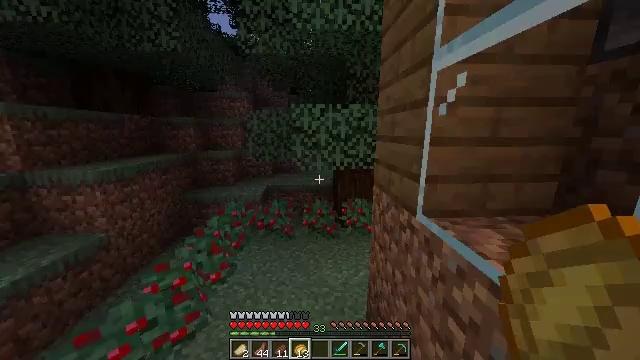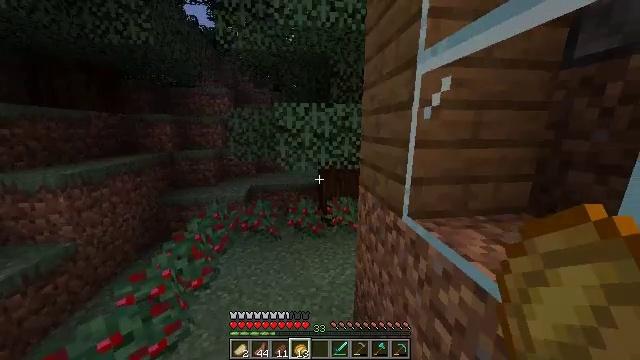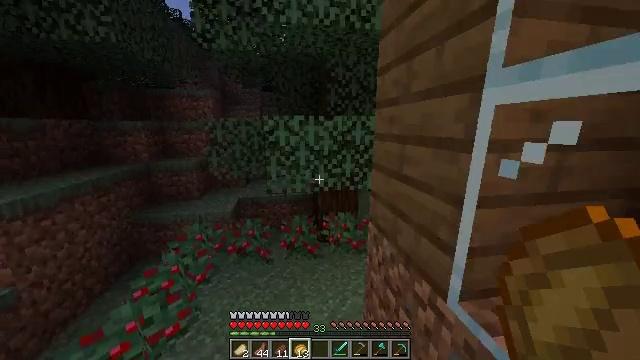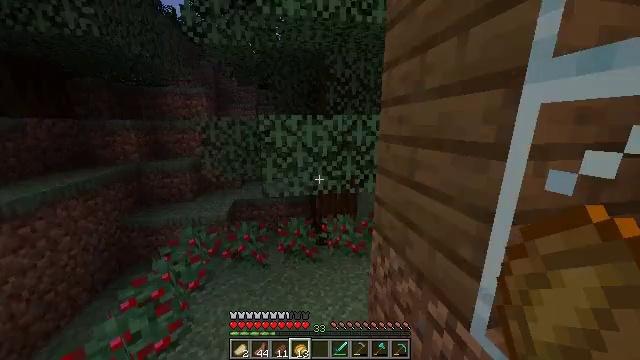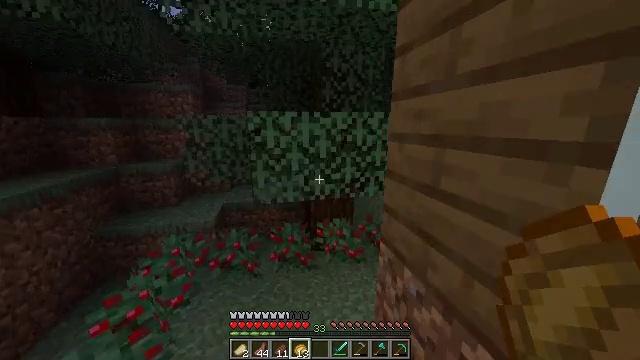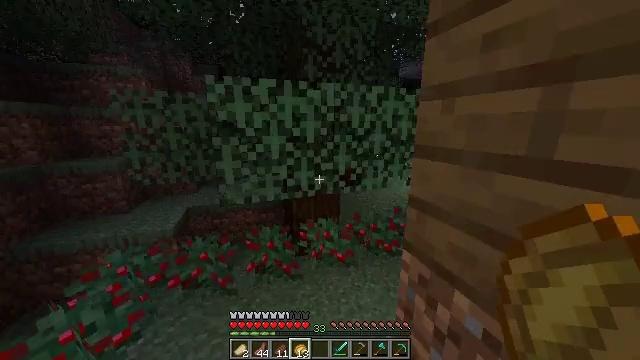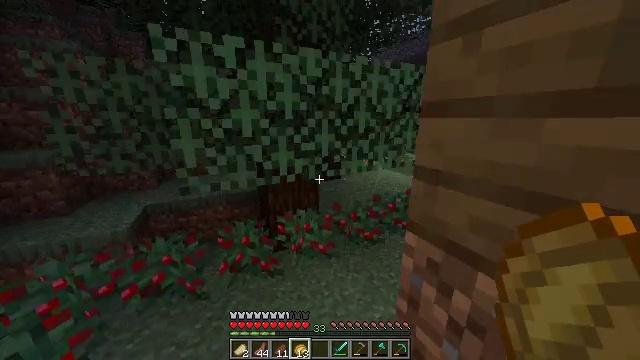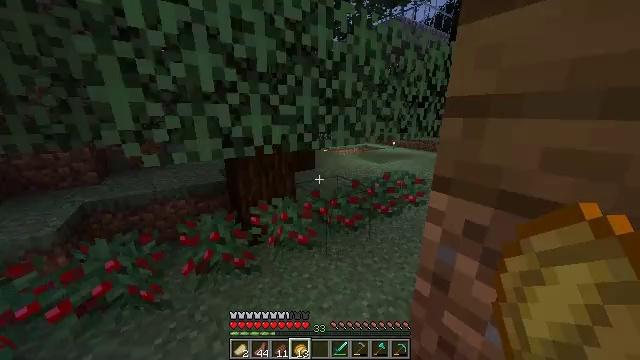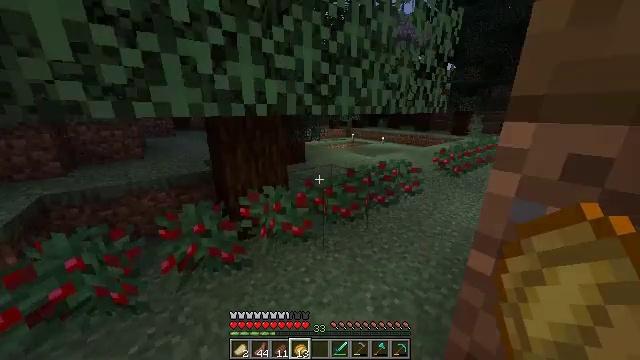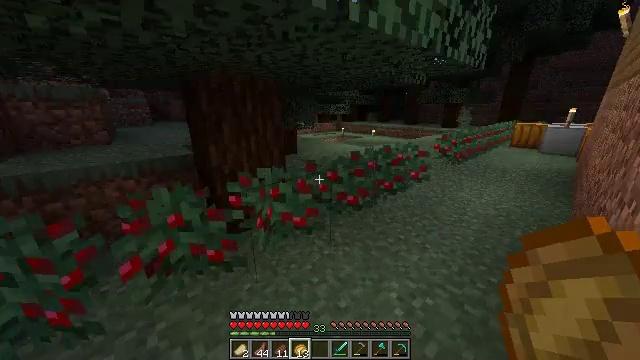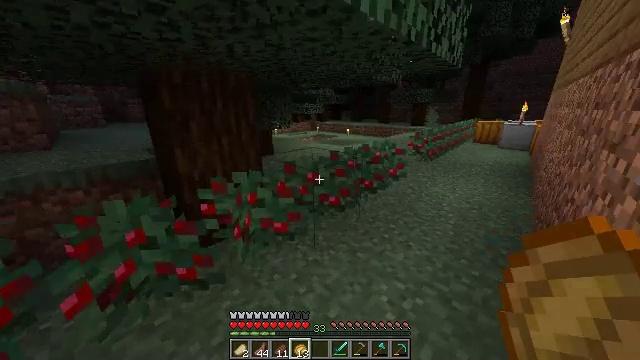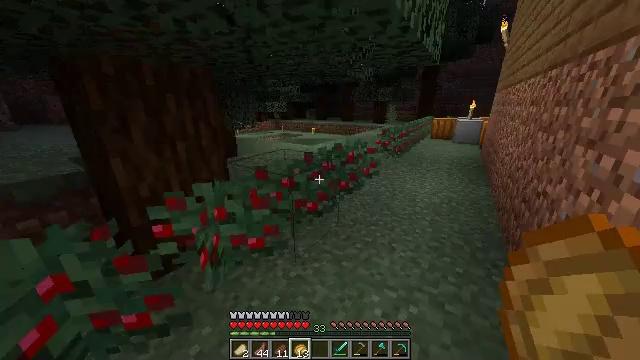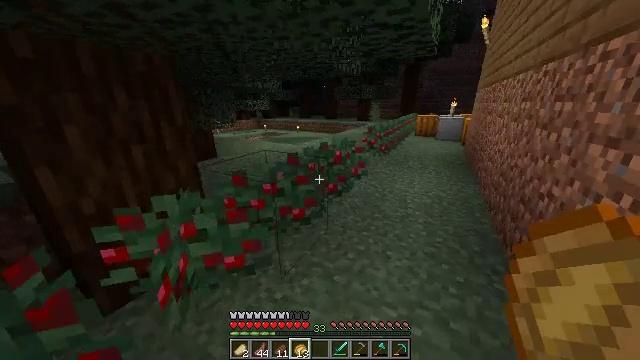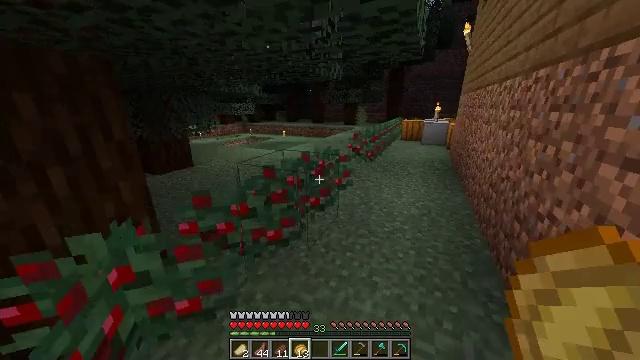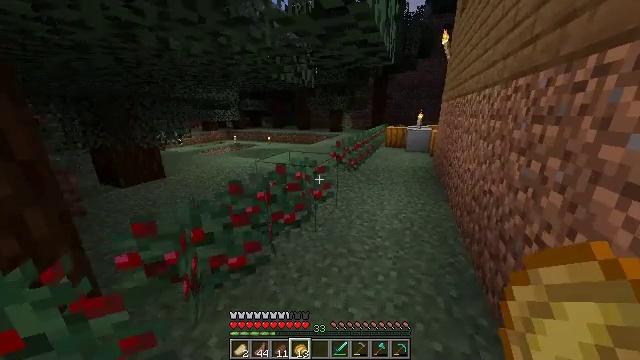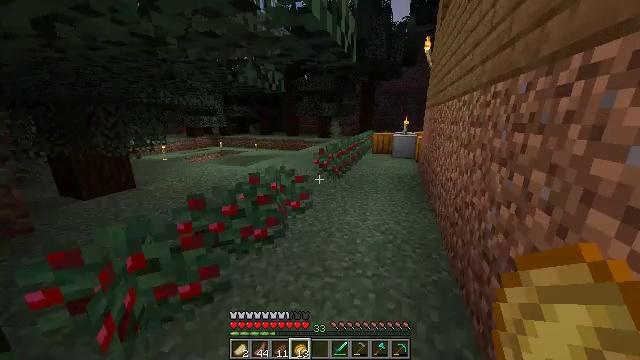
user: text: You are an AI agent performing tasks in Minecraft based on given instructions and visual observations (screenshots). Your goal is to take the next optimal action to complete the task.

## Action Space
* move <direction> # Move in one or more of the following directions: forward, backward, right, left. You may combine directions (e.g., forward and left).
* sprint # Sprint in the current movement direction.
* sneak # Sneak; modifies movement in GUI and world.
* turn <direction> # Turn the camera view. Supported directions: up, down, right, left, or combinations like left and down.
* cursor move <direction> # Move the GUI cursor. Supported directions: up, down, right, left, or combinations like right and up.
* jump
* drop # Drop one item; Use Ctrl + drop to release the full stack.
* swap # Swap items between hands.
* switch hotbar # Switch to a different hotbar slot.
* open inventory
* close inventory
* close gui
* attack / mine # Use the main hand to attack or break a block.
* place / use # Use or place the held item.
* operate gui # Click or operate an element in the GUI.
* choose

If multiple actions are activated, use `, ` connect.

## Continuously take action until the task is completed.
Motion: motion action
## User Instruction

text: Dig up carrots from the soil.
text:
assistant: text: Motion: move forward, turn right, jump
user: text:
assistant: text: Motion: move forward, turn right, jump
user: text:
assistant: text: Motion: move forward, jump
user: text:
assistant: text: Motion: move forward, turn right
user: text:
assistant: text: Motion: move forward, turn right
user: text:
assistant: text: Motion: move forward, turn right and down
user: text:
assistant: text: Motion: move forward, turn right and down
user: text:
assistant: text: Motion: move forward, turn right
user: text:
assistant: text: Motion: move forward, turn right
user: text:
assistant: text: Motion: move forward, turn right
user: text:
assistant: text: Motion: move forward and move right, turn right
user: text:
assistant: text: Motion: move forward and move right, turn right
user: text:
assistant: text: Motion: move forward and move right, turn right and up
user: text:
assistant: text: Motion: move forward and move right, sprint, turn right and up
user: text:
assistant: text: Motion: move forward and move right, sprint, turn right and up
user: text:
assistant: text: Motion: move forward and move right, sprint
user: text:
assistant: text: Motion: move forward and move right, sprint
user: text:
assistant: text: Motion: move forward and move right, sprint
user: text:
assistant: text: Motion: move forward and move right, sprint, turn left
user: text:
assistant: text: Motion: move forward and move right, sprint, turn left and up
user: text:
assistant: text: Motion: move forward and move right, sprint, turn left and up
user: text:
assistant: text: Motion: move forward and move right, sprint, turn left and up
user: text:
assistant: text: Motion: move forward and move right, sprint, turn left and up
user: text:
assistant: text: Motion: move forward and move right, sprint, turn left and up
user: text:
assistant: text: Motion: move forward and move right, sprint, turn left and up
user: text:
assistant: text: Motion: move forward and move right, sprint, turn up
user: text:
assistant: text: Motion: move forward and move right, turn up
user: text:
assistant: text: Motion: move right, turn up
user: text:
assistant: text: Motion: turn up
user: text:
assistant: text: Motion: turn up